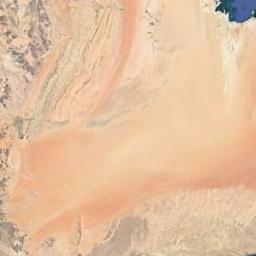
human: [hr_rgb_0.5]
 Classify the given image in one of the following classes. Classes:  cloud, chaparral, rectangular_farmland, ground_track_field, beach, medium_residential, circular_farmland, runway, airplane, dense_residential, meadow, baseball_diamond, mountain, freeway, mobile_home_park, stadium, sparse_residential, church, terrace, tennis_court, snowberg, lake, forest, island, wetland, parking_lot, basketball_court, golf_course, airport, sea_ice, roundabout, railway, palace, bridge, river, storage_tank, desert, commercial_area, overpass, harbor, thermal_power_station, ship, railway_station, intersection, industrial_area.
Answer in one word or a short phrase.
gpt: desert